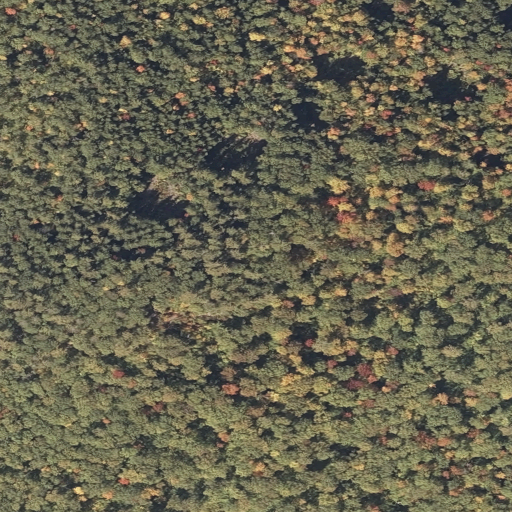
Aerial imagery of mountain in Maine named Patte Hill containing deciduous forest, evergreen forest, and mixed forest